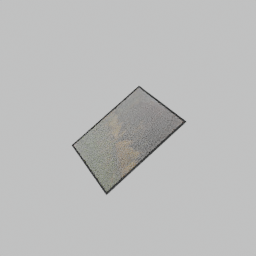
Label: decoration